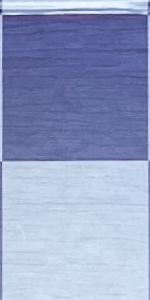
Label: Empty